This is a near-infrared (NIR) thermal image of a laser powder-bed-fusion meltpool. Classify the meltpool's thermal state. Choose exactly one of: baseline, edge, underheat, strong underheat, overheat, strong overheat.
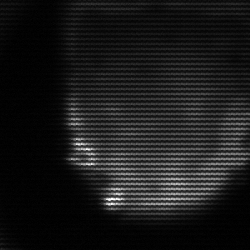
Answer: edge